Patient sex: M
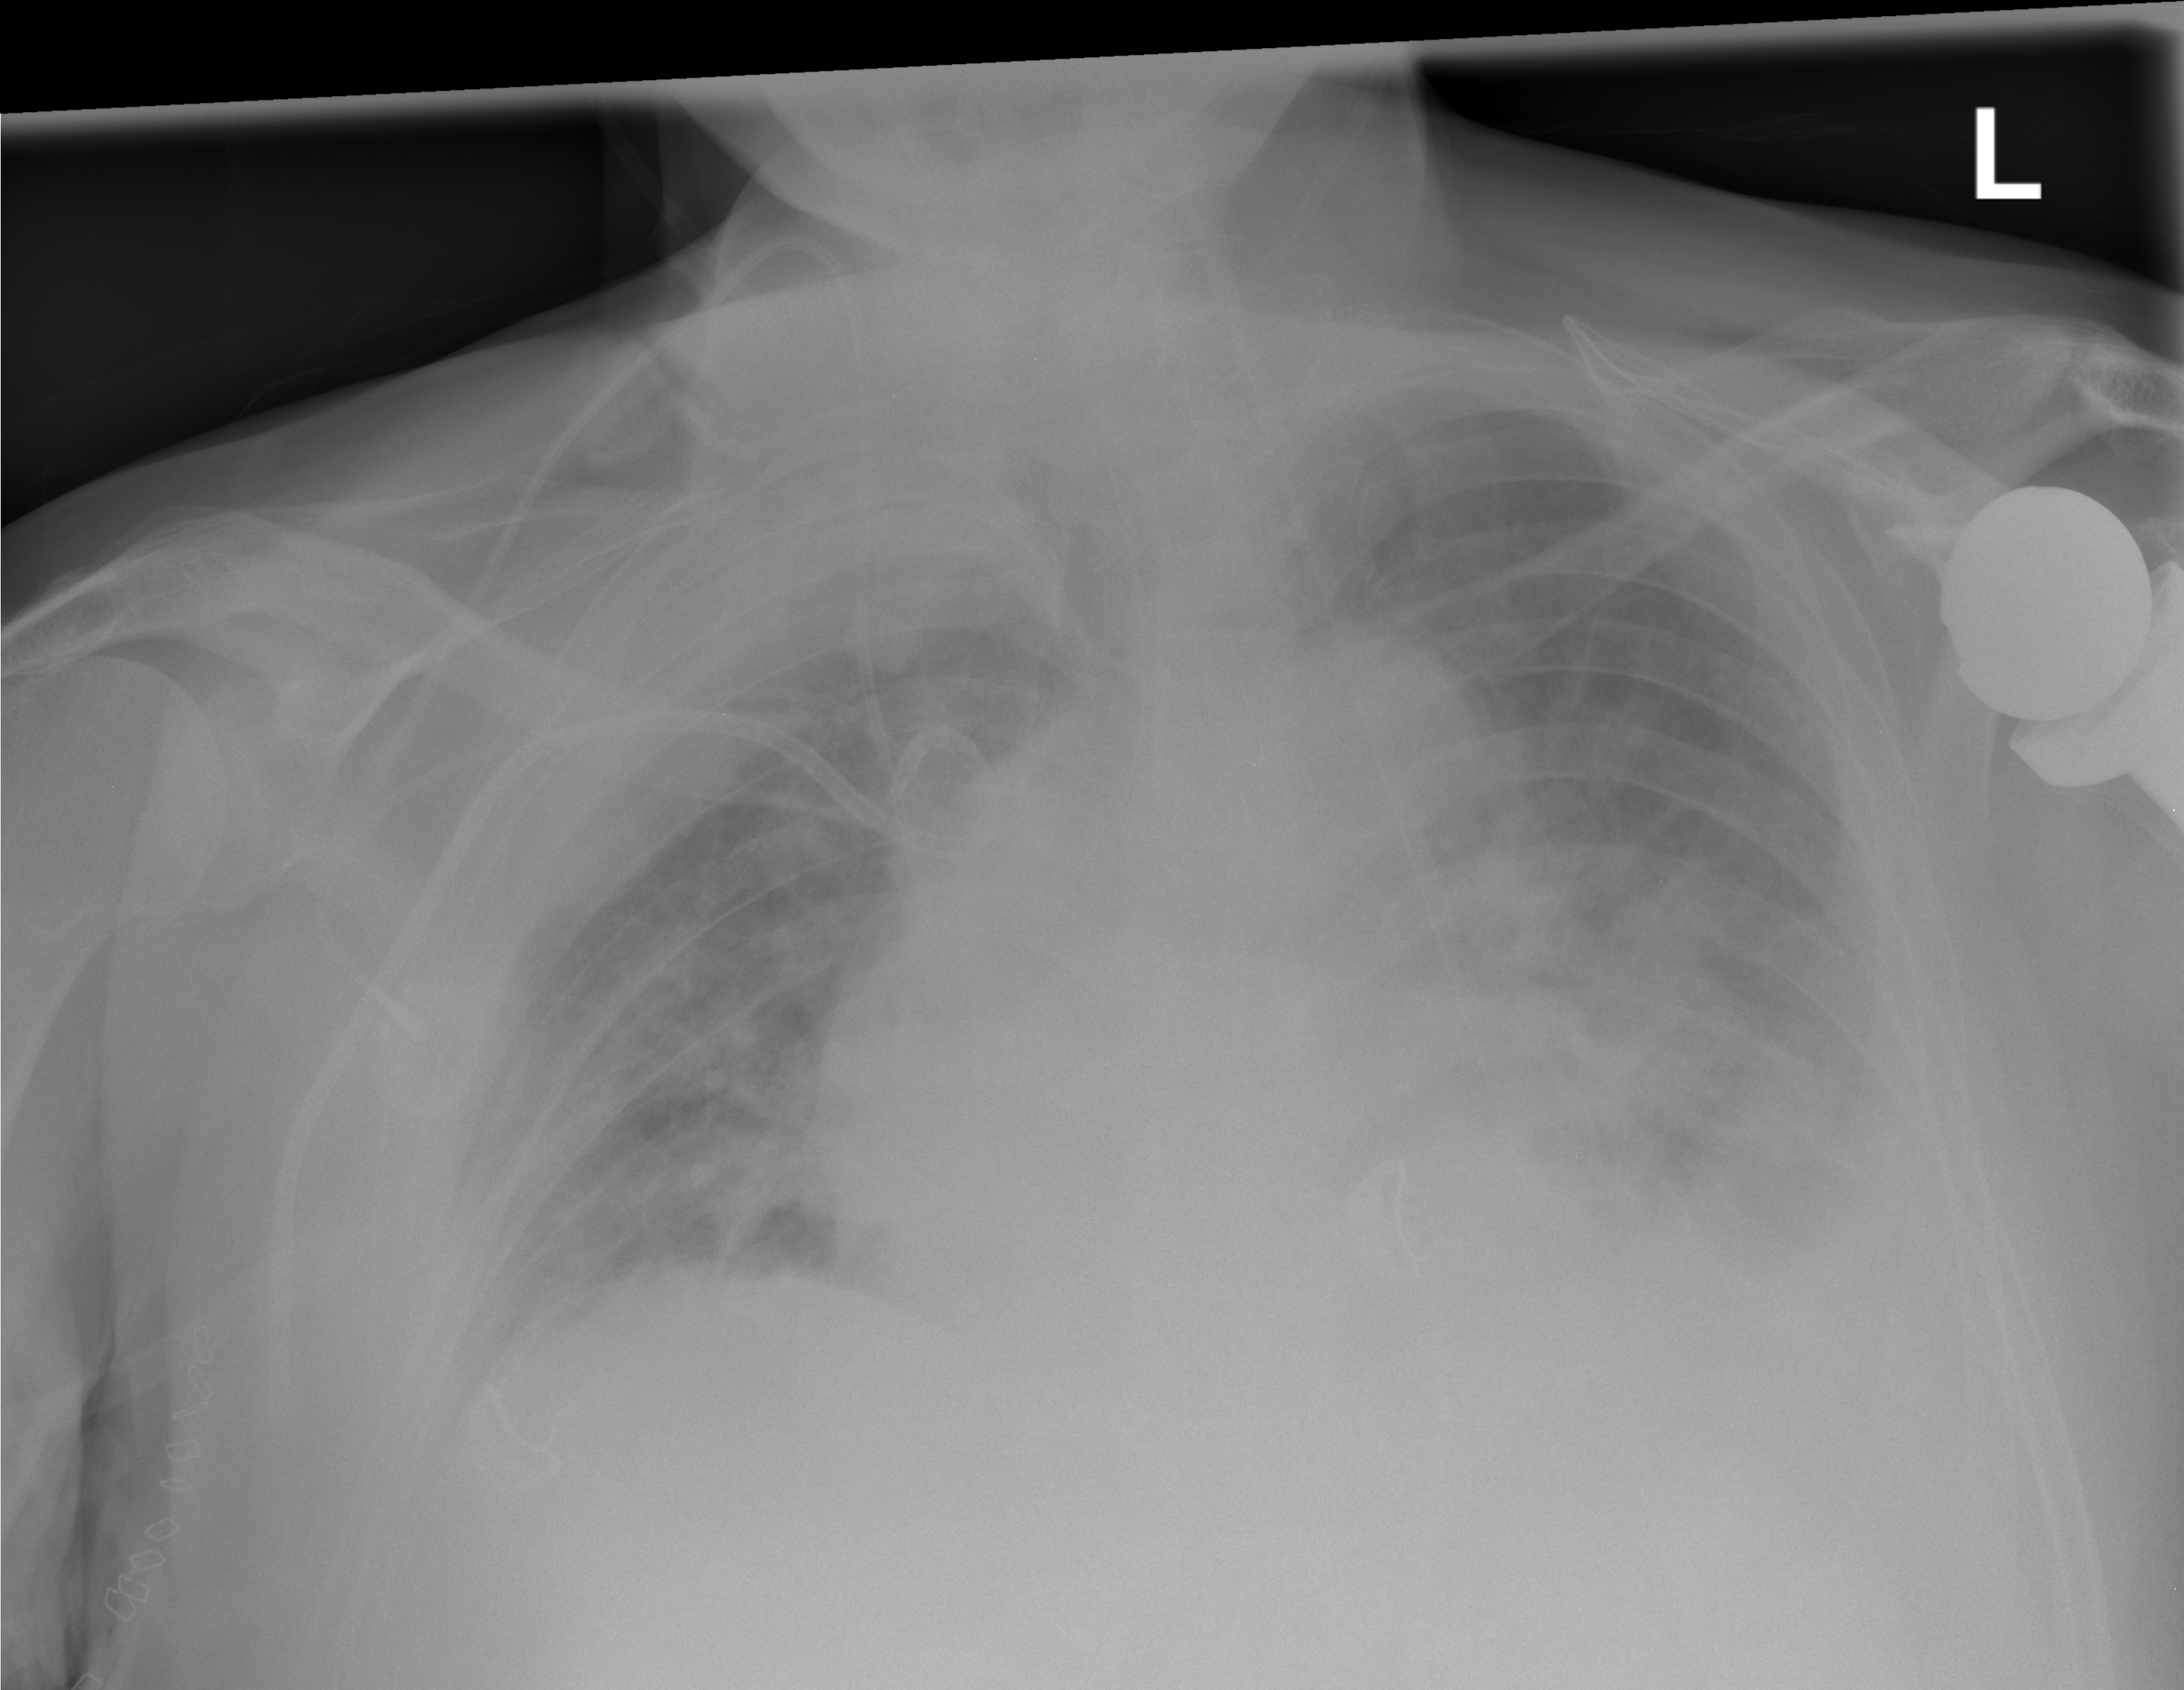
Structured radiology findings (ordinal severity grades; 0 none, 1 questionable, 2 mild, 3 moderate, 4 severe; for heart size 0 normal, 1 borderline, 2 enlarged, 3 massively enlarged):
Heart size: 2
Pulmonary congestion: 2
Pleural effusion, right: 2
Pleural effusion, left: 3
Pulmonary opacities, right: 0
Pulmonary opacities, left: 0
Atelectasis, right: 2
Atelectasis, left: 2